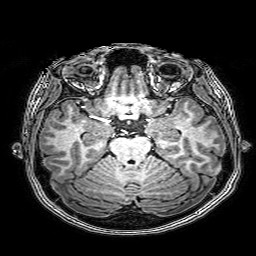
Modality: T1w
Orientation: coronal
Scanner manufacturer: philips
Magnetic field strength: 3 T
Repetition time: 0.0096 s
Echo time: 0.0046 s